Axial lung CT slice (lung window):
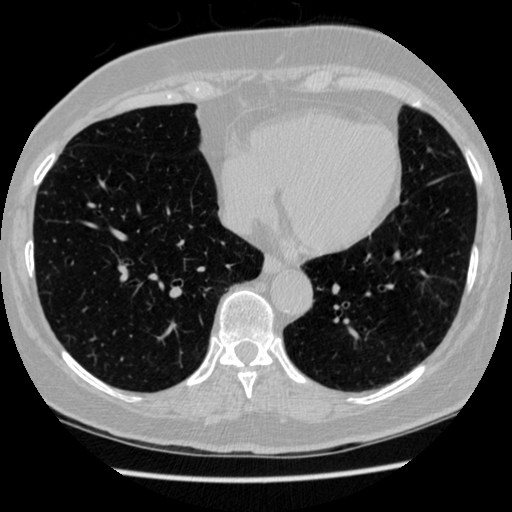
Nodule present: no